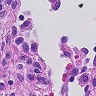
Metastatic tissue present: no